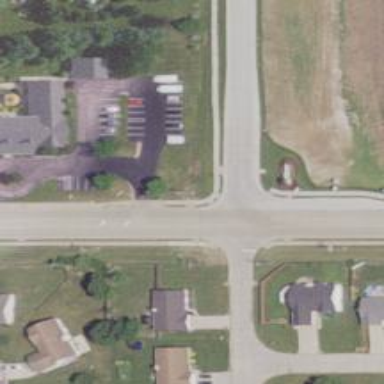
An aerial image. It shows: Stop road.